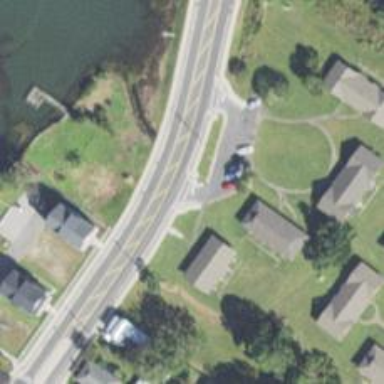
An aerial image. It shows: Road with stop sign.